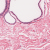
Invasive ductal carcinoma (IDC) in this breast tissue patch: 0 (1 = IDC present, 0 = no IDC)